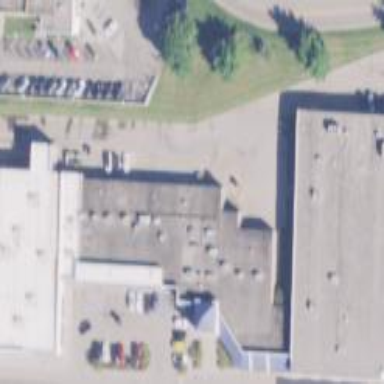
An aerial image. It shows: Retail building.